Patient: sex M, age 73
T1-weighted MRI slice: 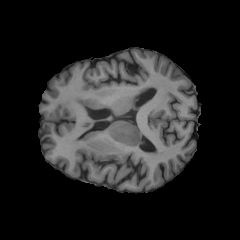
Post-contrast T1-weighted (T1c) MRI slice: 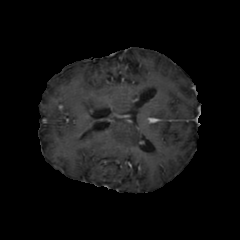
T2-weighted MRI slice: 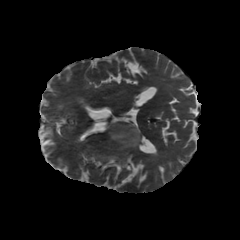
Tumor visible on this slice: yes
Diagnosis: Glioblastoma, IDH-wildtype
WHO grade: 4